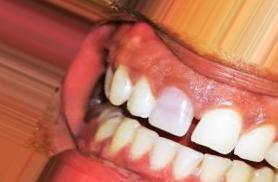
Condition: Tooth Discoloration